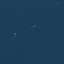
Label: SeaLake